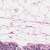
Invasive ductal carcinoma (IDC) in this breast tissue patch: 0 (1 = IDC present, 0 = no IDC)